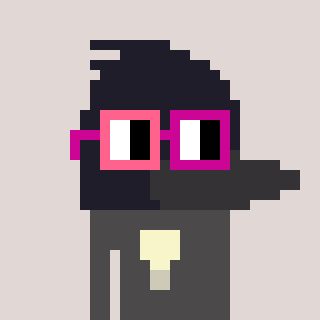
a pixel art character with square pink and red glasses, a raven-shaped head and a grayscale-colored body on a warm background